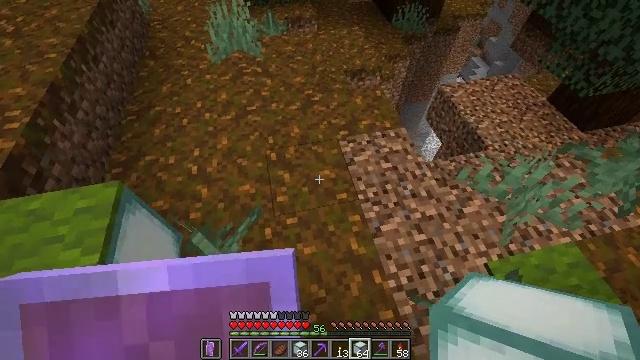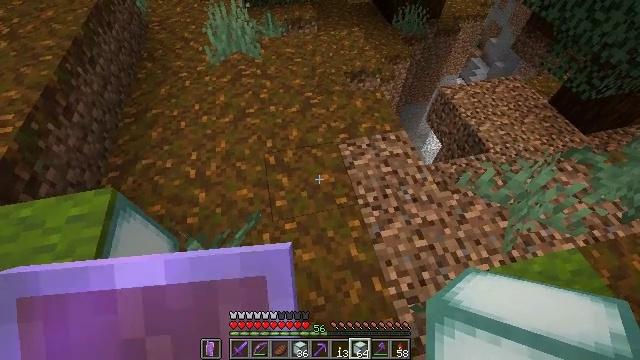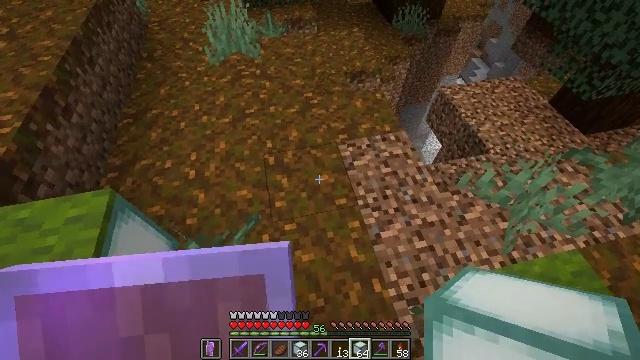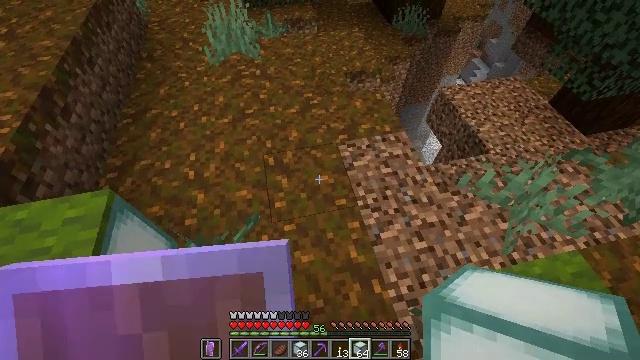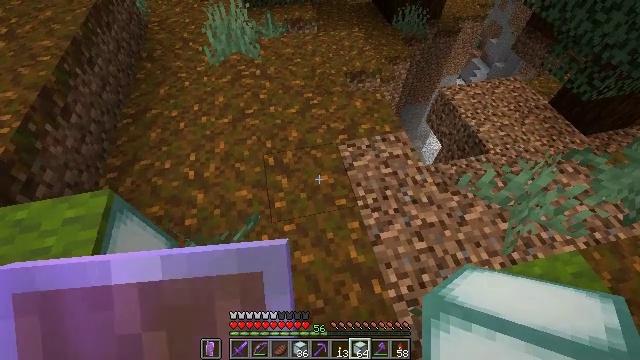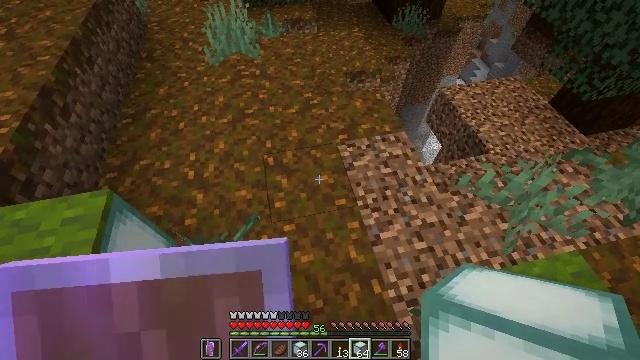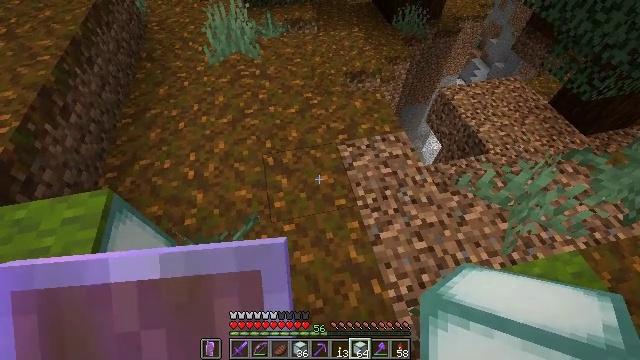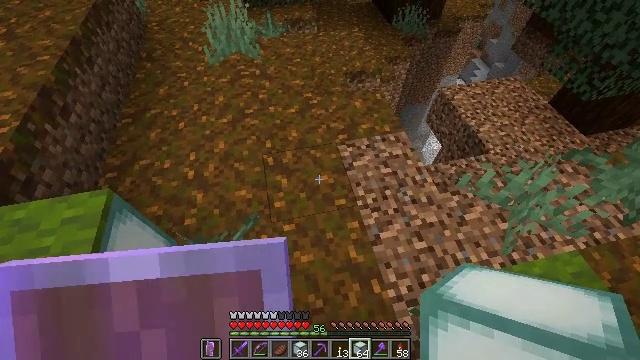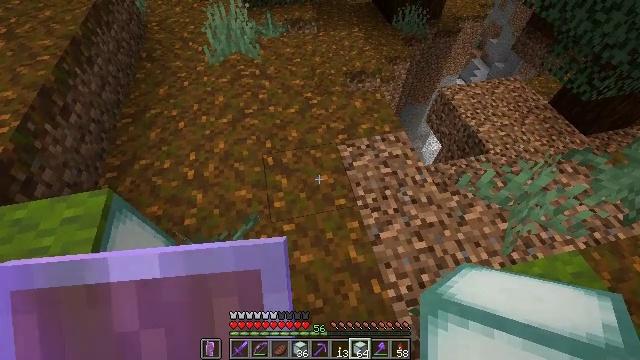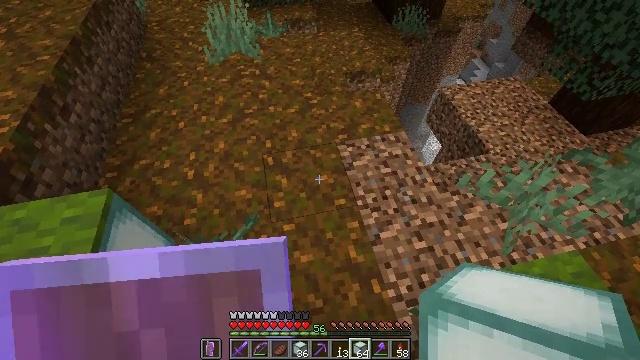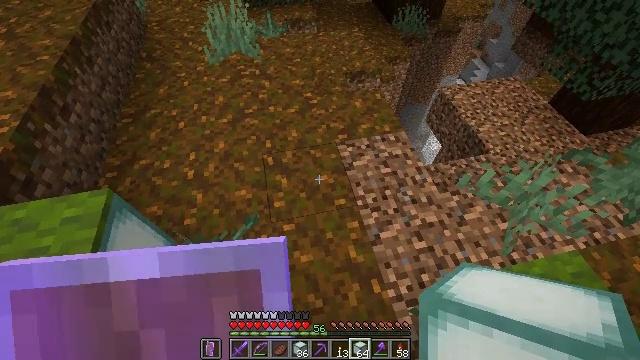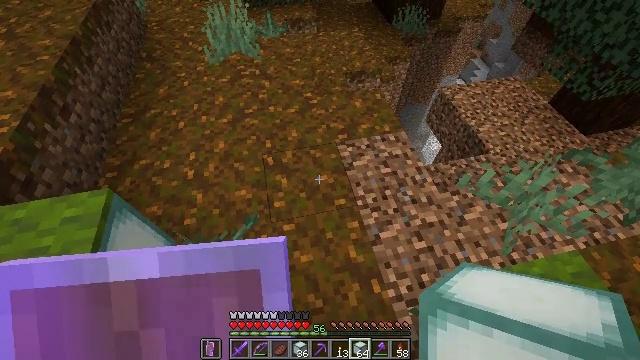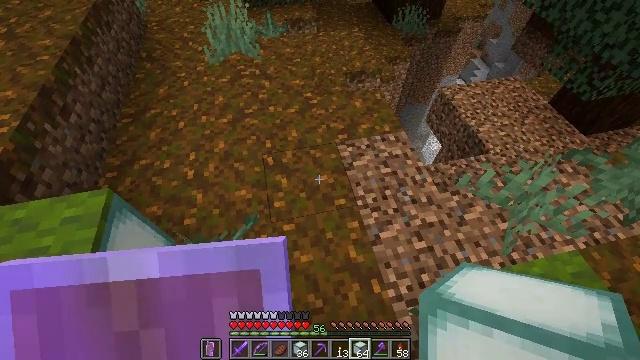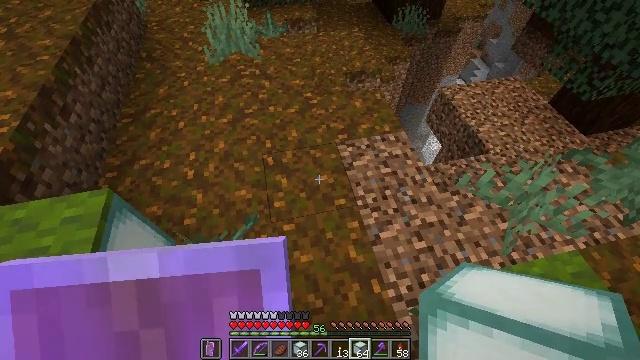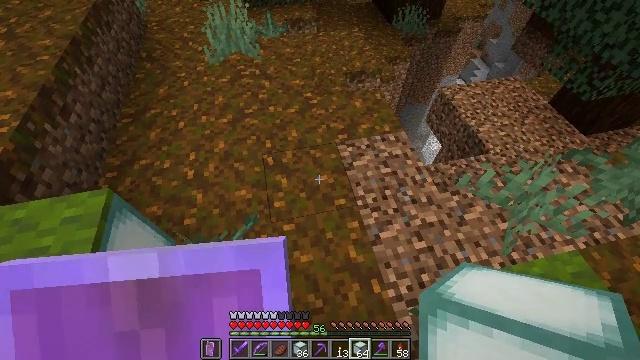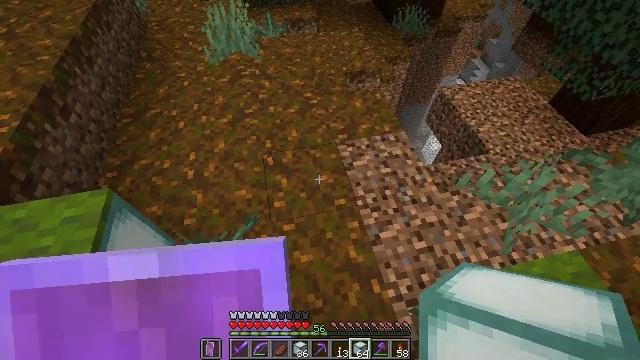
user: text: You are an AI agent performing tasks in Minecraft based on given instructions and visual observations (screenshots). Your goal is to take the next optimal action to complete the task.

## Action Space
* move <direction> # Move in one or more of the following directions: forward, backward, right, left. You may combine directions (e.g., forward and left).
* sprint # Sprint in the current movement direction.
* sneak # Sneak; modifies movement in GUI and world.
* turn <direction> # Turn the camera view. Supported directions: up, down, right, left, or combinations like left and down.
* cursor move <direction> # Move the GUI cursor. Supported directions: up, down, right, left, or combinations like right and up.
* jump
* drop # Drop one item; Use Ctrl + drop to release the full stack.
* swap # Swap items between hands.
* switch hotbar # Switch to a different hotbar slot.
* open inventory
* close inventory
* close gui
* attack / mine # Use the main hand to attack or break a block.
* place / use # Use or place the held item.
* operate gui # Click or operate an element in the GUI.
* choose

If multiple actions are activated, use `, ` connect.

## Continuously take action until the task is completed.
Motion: motion action
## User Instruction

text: Mine the green carpet.
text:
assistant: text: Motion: no_op
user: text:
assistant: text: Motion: no_op
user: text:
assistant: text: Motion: no_op
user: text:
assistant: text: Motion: no_op
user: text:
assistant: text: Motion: no_op
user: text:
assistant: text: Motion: no_op
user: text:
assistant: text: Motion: no_op
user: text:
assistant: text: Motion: no_op
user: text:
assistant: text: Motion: no_op
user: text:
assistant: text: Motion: no_op
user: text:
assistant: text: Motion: no_op
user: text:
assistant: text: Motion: no_op
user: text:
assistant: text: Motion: no_op
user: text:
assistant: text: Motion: no_op
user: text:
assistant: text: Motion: no_op
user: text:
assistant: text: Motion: no_op
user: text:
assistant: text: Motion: turn left and down
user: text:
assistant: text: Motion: turn down
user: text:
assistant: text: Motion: turn down
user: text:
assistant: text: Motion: no_op
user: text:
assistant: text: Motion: no_op
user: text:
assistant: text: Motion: no_op
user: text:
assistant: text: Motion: no_op
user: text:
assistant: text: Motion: no_op
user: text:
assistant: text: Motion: no_op
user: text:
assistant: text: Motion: no_op
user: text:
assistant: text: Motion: no_op
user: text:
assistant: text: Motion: no_op
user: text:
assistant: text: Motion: turn left and up
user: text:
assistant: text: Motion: turn left and up